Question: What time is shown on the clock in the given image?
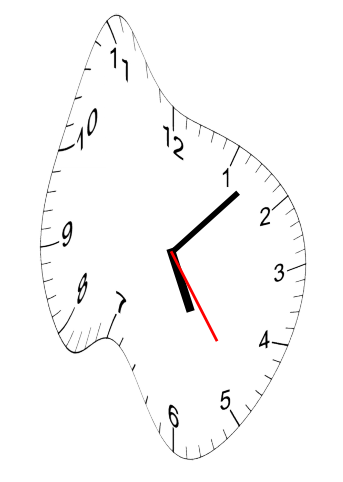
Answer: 05:07:24